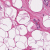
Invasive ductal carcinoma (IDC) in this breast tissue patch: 0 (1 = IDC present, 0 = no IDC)